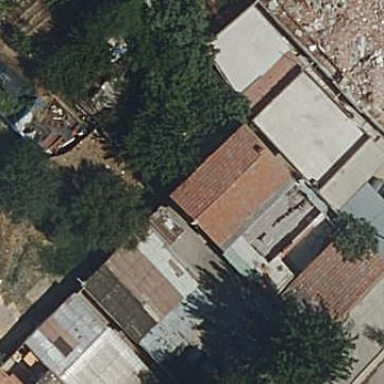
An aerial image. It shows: Residential building.